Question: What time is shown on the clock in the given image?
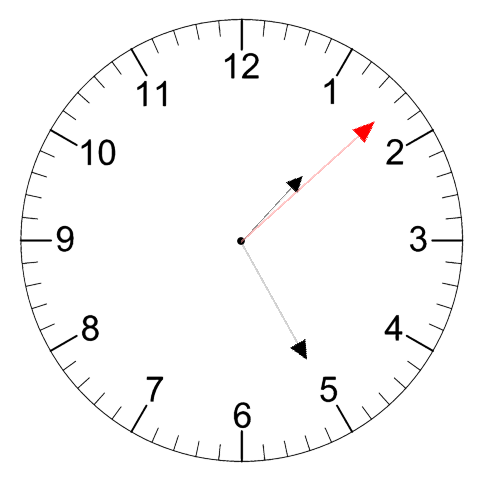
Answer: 01:25:08